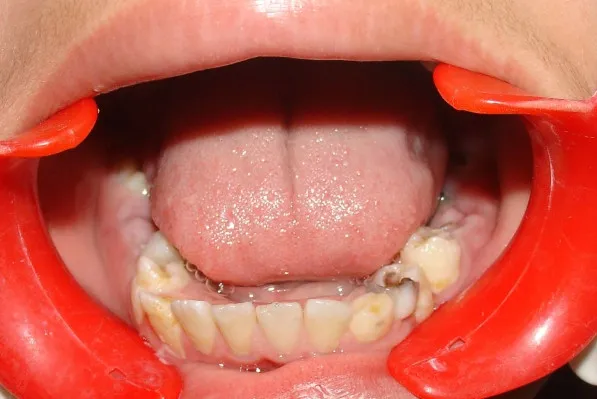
View of mandibular teeth before treatment.
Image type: medical_photograph (other_medical_photograph)